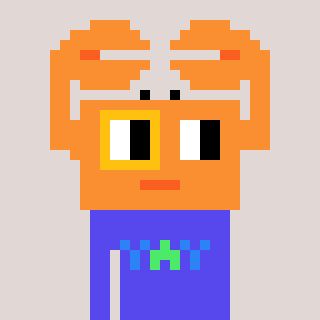
a pixel art character with square yellow and orange glasses, a crab-shaped head and a computerblue-colored body on a warm background